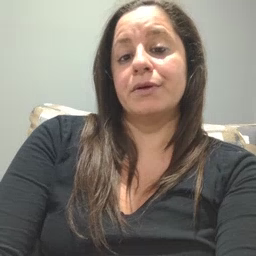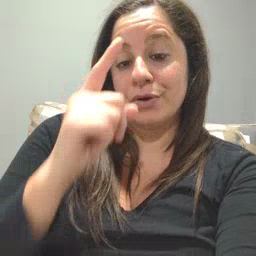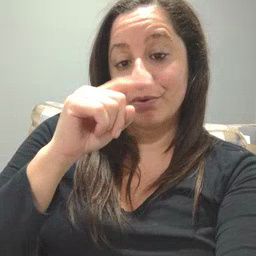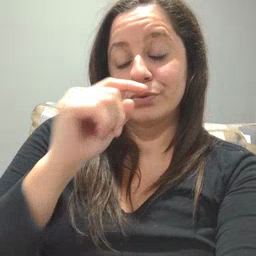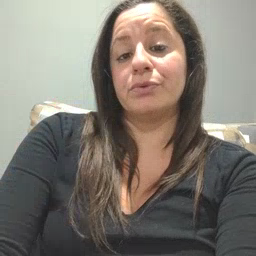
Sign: noisy